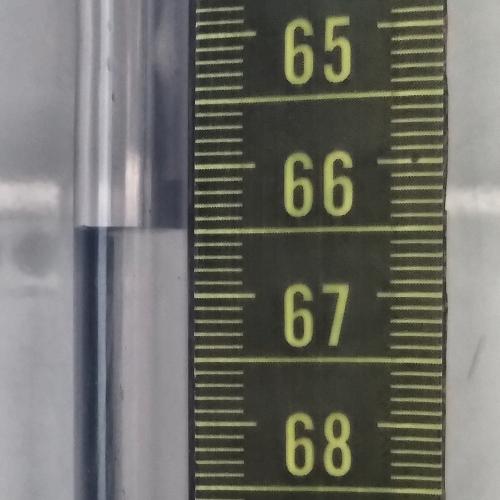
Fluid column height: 66.5 cm